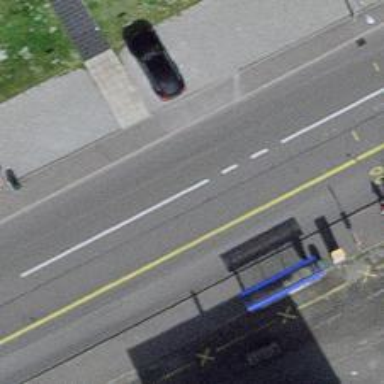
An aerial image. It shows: Bus stop with designated public transport stop position.